Question: I have a problem using the <URL>.
I have added this line to file 'plugins.xml':
'''
<plugin name="com.phonegap.facebook.Connect" value="com.phonegap.facebook.ConnectPlugin" />
'''
And this on in file 'FbDialog.java':
'''
import com.phonegap.helloworld.R;
'''
I have these files on 'src':
'''
com
/facebook/android/
AsyncFacebookRunner.java
DialogError.java
Facebook.java
FacebookError.java
FbDialog.java
Util.java
/phonegap/
facebook/ConnectPlugin.java
helloworld/HelloPhoneGapActivity.java
'''
The ressources files close and the icon is copied. In HTML, I include some JavaScript code:
'''
cordova-1.6.1.js
cdv-plugin-fb-connect.js
facebook_js_sdk.js
'''
I use the default HTML example with my appId.
When I run application on my Android phone, a dialog says:
> Cordova Facebook connect plugin fail on init!
and
> Cordova Facebook connect plugin fail on auth.status!
If I click the login bouton, the dialog says:
> Cordova Facebook connect plugin fail on login!Class not found
And the <URL> console log is:

I tried to install this with the officiel <URL> readme and the
tutorial <URL>.
When I compile the application, I don't get the error.
How do I fix this problem?
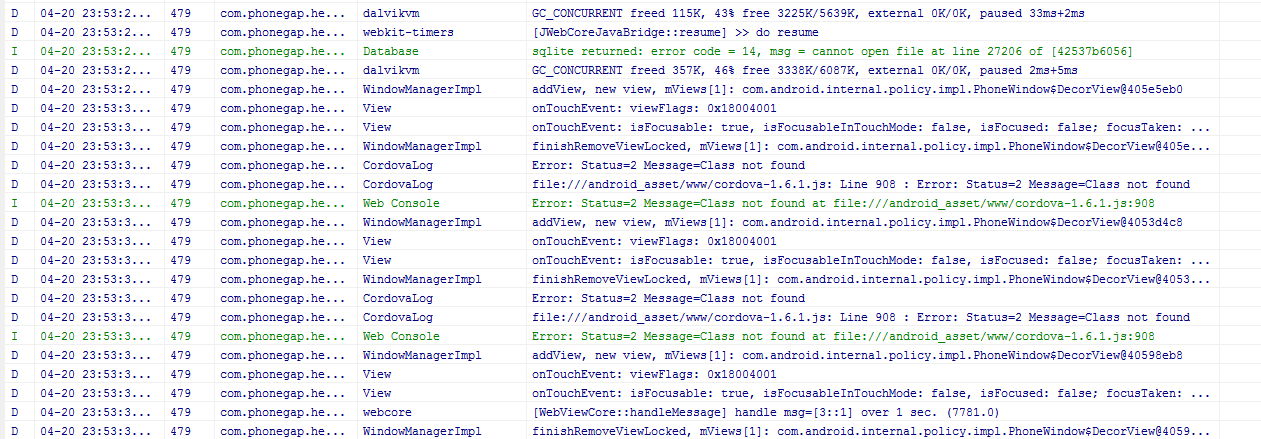
Answer: After the switch to Cordova, everything got renamed. You need the new class location:
'''
<plugin name="org.apache.cordova.facebook.Connect" value="org.apache.cordova.facebook.ConnectPlugin" />
'''
You'll have to put your plugin java (back?) to the correct location as well in org/apache/cordova/facebook/ .
Unfortunately, the error for this is pretty vague, but you can see it if you know what to look for. You can see in your logs the line with 'Message=Class not found' in it. It would be better if this line had the name of the class. This error happens when you call the JS for a plugin, but then the right class name can't be found in the plugins.xml file. This is also why you notice that any call fails the same way.